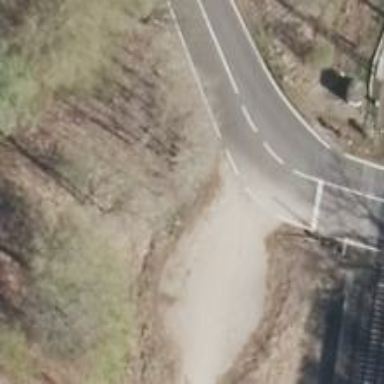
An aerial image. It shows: Emergency access point on the road.